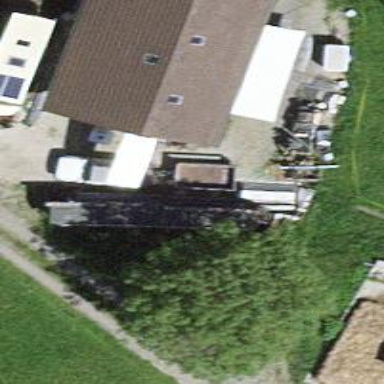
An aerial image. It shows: Gabled building.